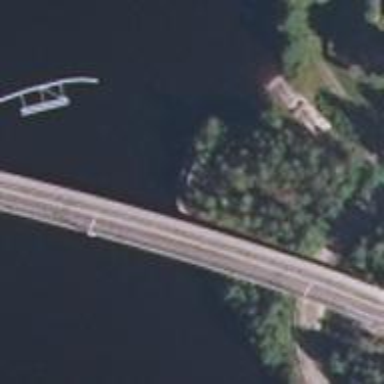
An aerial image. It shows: Bridge with continuous railway tracks that are electrified through contact line.